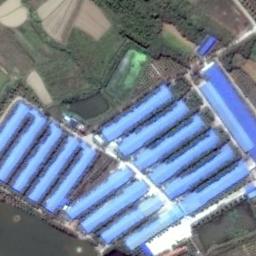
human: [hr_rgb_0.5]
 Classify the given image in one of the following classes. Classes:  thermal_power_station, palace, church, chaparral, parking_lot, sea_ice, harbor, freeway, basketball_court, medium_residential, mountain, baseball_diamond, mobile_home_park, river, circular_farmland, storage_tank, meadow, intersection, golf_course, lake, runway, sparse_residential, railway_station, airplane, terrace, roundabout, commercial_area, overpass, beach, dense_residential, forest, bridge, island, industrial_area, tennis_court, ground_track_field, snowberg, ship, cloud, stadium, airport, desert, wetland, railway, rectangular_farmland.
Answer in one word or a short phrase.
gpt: industrial_area